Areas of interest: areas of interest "Car Dealership"
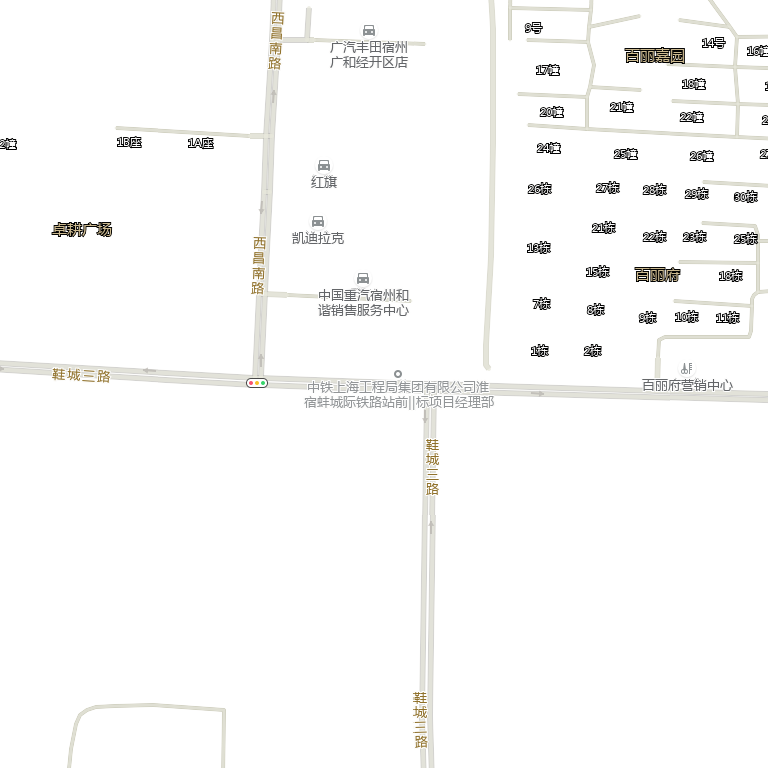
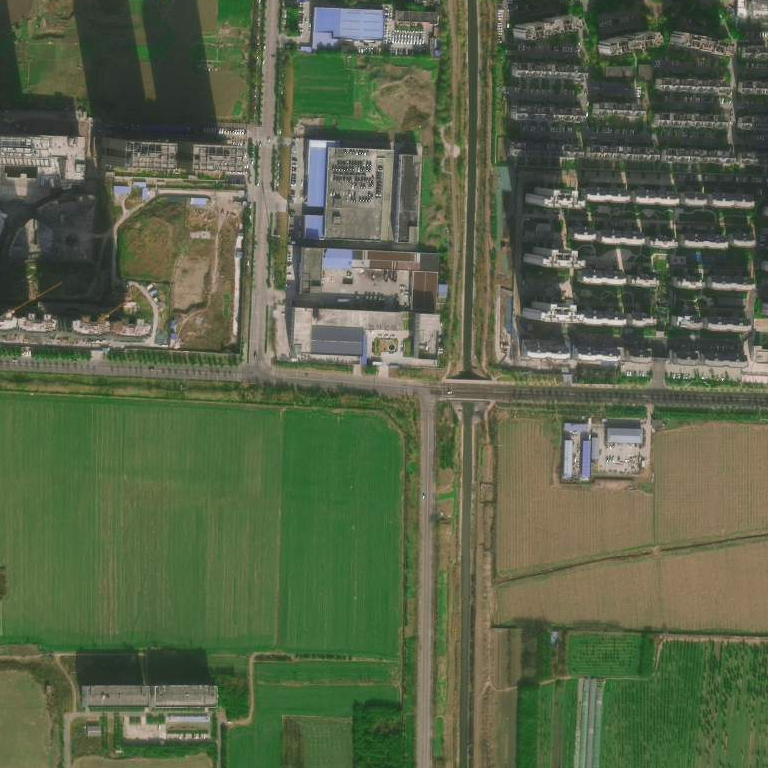